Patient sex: F
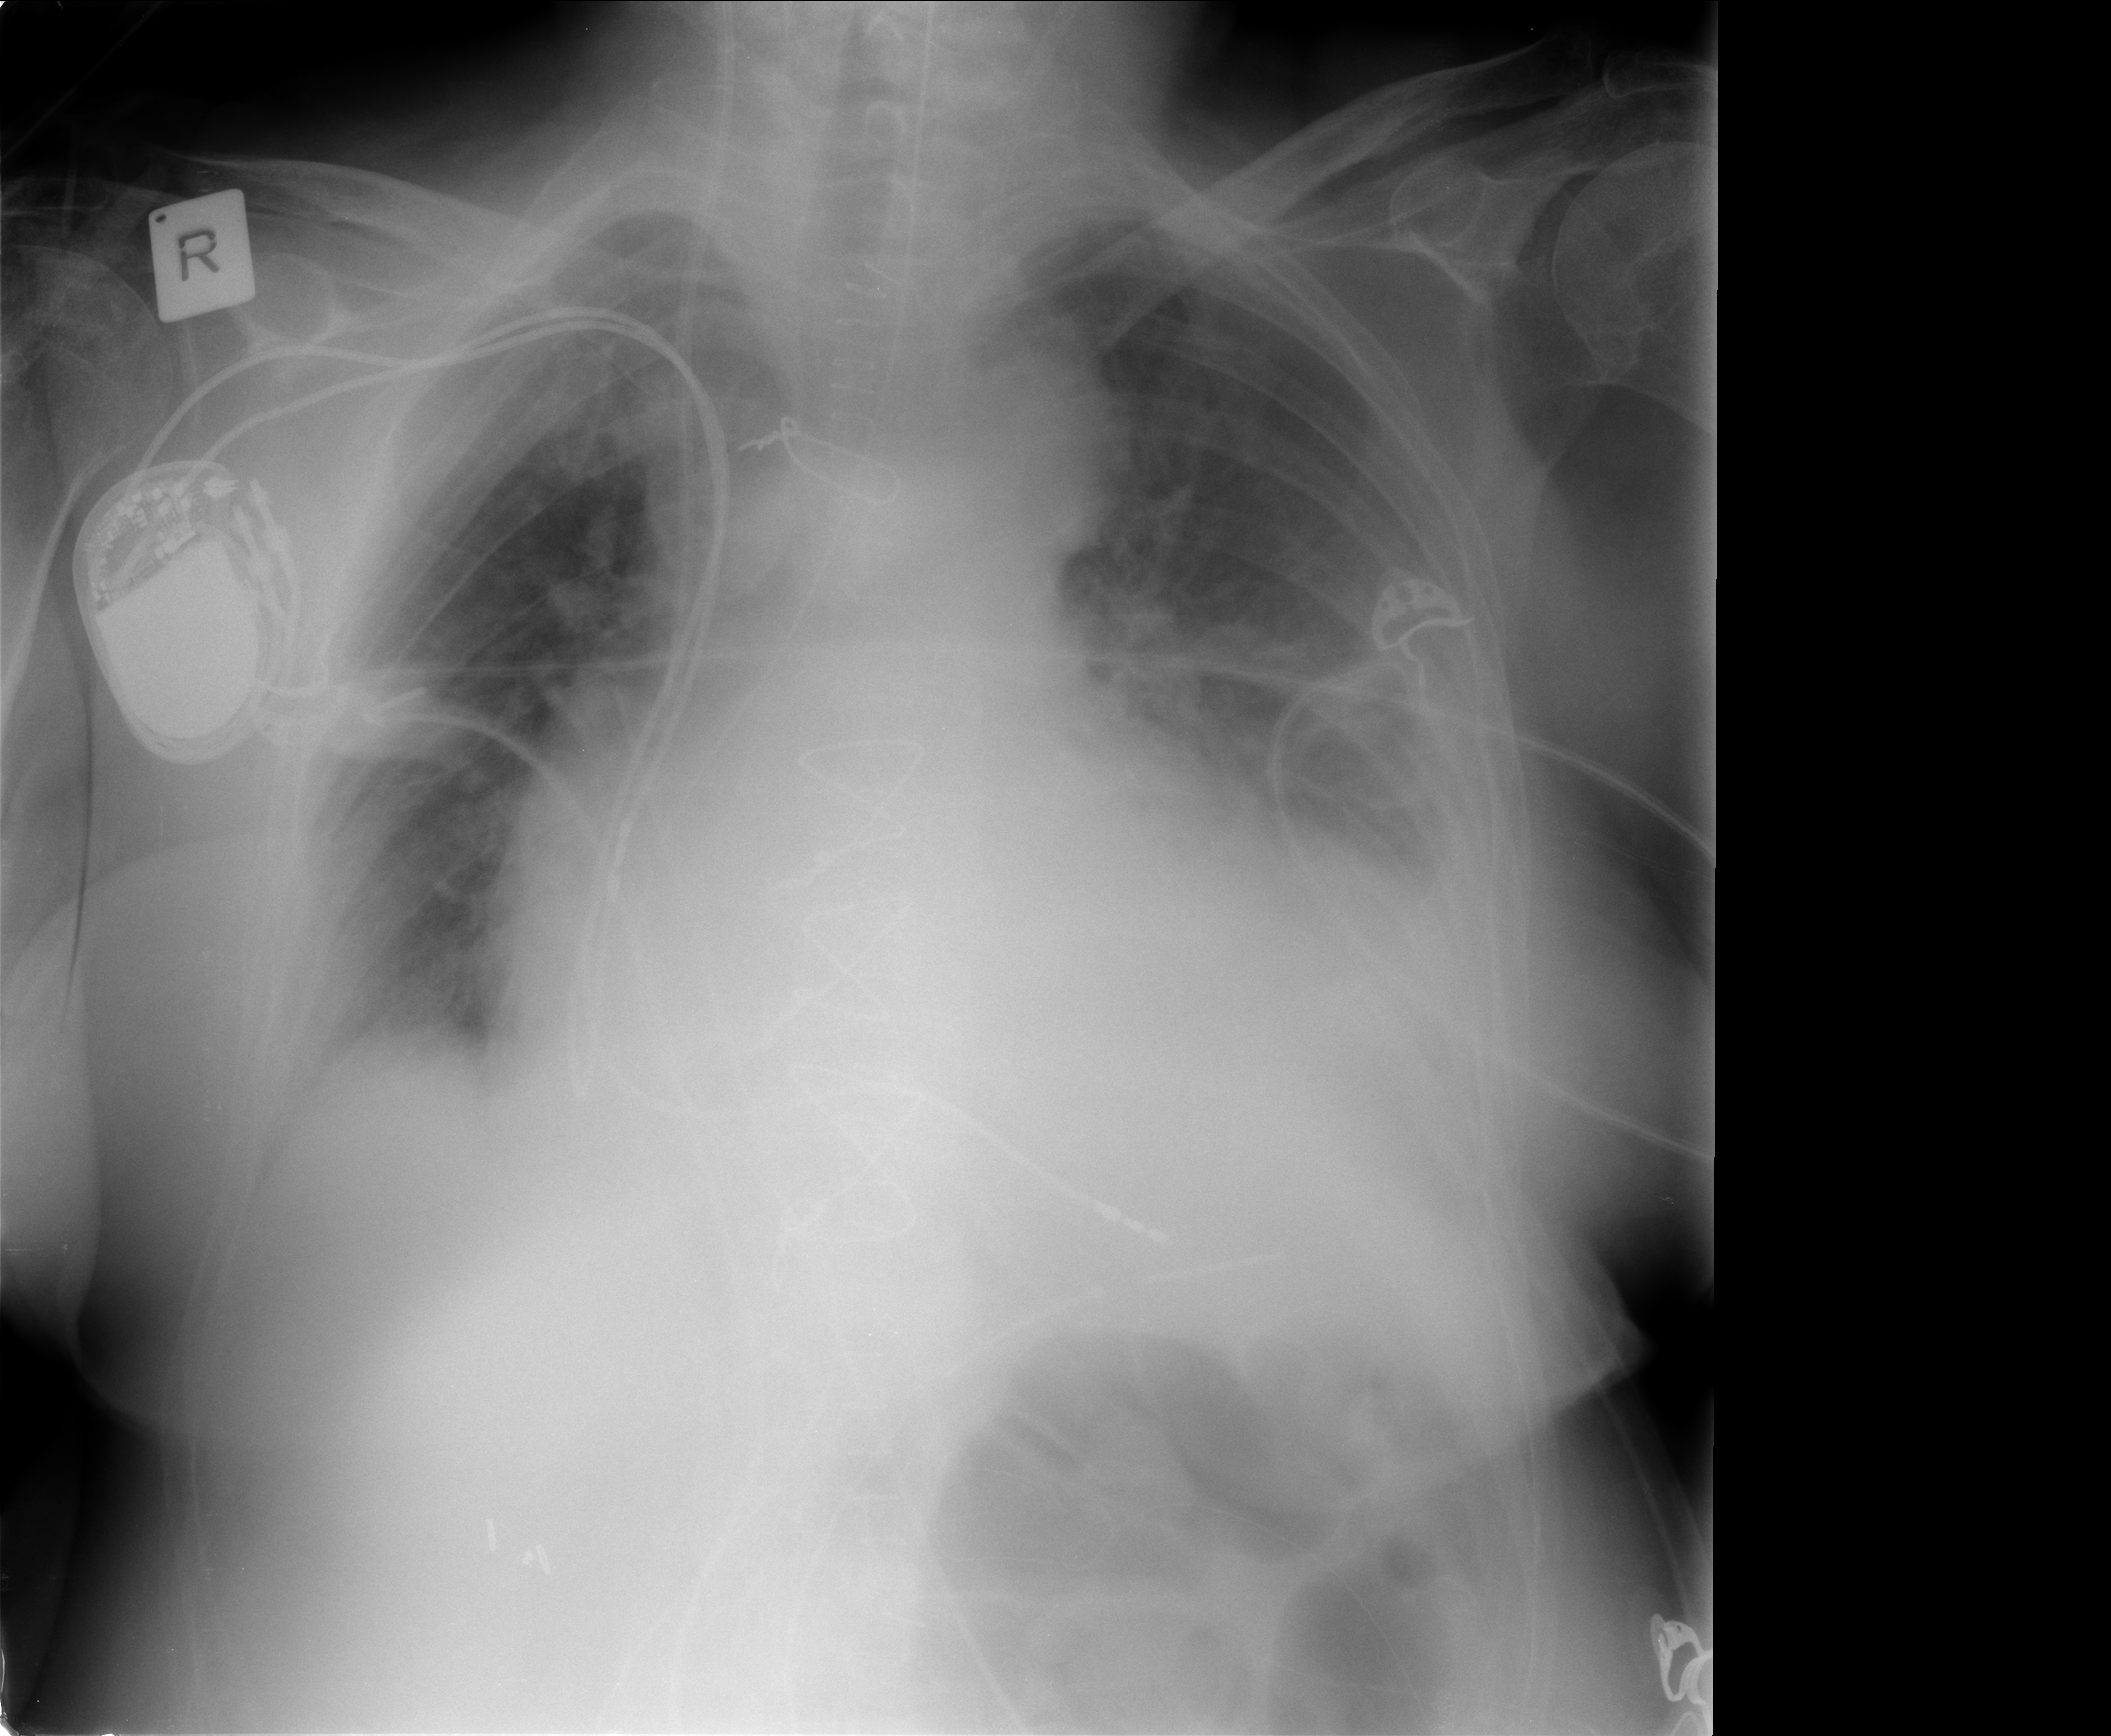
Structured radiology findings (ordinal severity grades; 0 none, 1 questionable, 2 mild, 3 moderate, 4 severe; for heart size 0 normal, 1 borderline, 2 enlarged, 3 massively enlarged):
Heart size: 3
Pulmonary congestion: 2
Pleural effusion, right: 1
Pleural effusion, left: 2
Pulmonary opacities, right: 0
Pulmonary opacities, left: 0
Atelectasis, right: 0
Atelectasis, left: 2